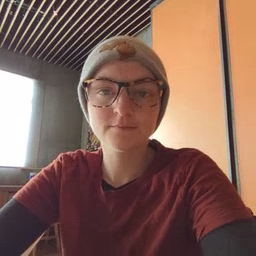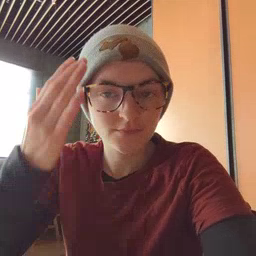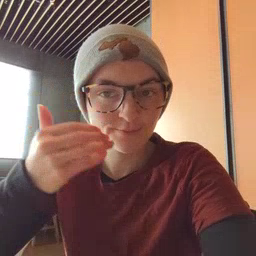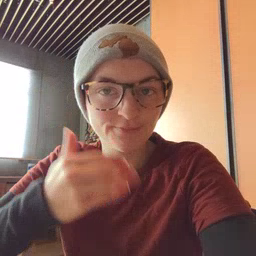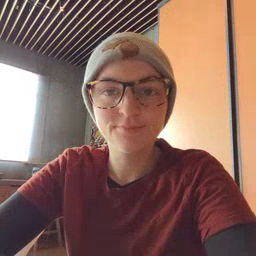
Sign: head